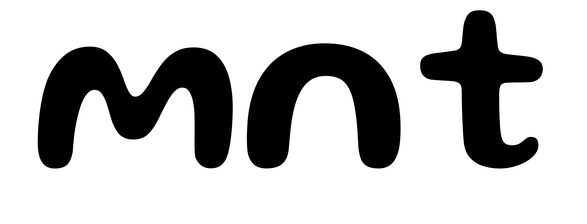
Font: Gluten_Medium